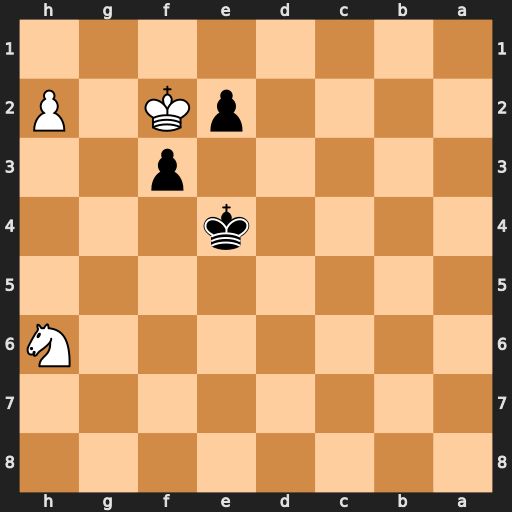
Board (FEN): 8/8/7N/8/4k3/5p2/4pK1P/8
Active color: b
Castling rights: -
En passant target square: -
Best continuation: Kd3 Ng4 Kd2 Kxf3 e1=Q